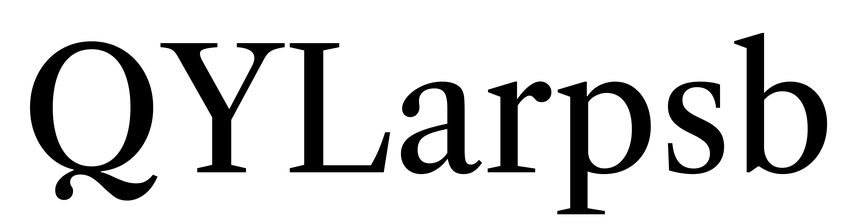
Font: LibreCaslonText_Regular